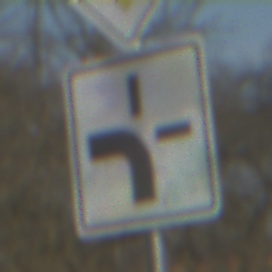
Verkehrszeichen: VerlaufVorfahrtsstrasse1
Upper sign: Vorfahrtsstrasse
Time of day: MorningAfternoon
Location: Outdoor (Suburban)
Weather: PartlyCloudy
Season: NotSpecified
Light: Natural